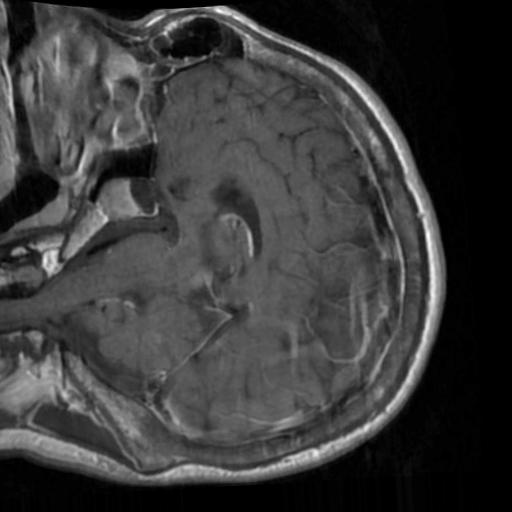
Label: brain_tumor